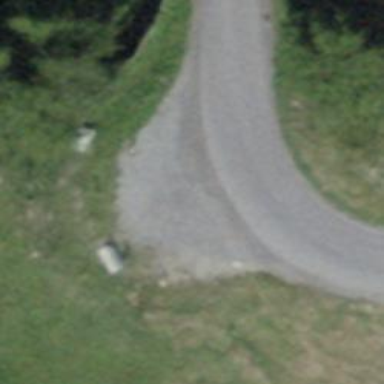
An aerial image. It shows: Turning circle on the road.